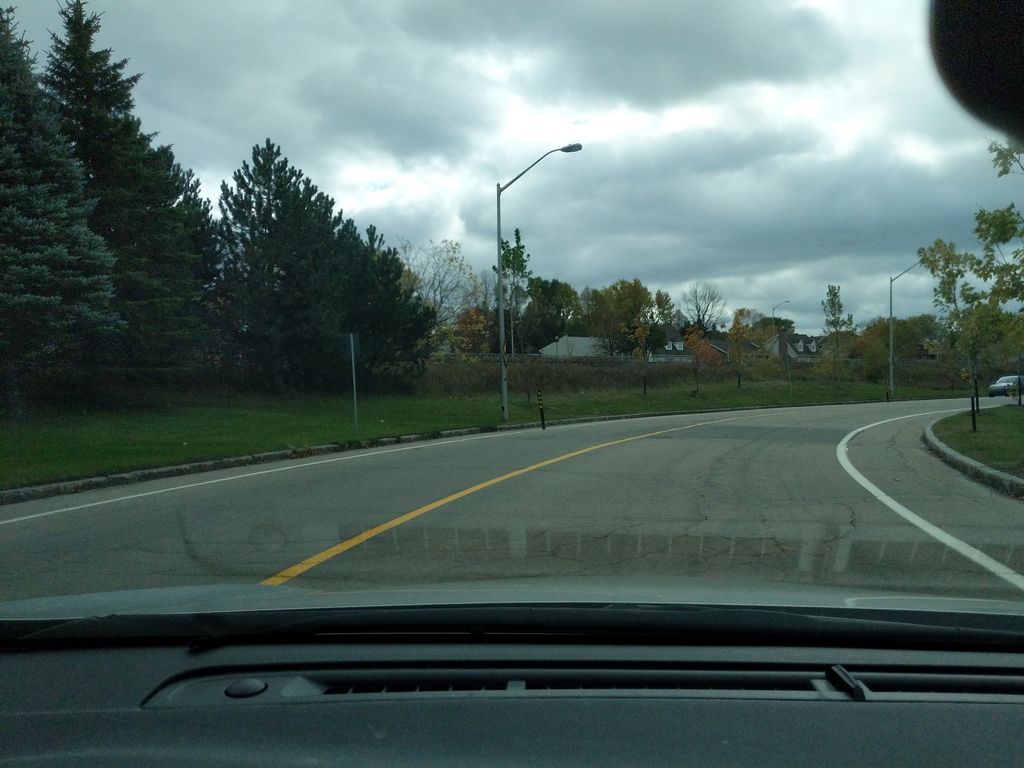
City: quebec_city